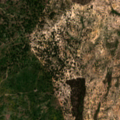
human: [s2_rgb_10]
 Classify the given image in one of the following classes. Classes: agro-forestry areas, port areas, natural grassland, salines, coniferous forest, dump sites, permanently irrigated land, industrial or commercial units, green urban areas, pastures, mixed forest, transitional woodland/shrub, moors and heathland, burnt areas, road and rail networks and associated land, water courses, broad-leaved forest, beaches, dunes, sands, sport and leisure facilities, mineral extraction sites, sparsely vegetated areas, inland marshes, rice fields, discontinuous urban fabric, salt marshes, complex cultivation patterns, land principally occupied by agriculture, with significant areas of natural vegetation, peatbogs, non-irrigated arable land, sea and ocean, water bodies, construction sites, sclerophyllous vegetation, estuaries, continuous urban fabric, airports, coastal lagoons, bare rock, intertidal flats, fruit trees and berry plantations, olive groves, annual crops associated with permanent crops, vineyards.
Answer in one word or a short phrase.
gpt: continuous urban fabric